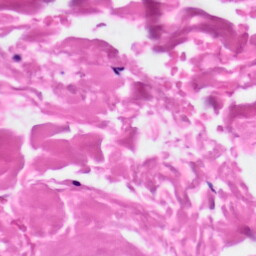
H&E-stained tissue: Skin